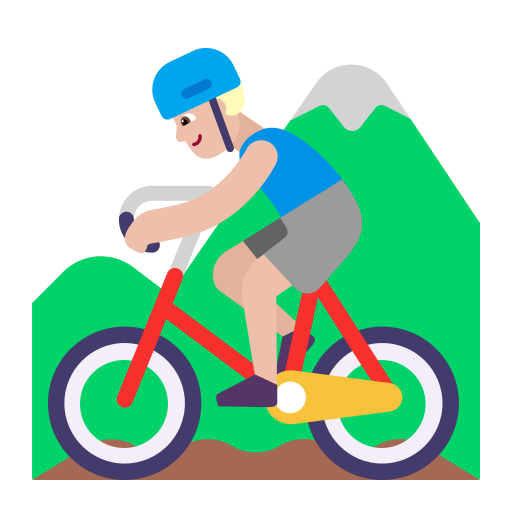
man mountain biking flat  light